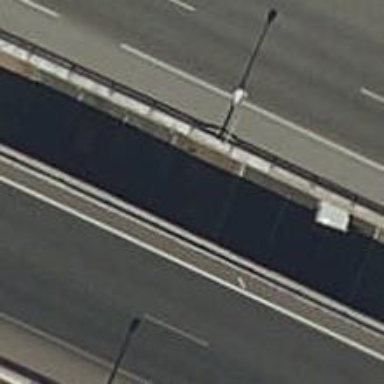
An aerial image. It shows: Kerb serving as barrier.